Question: I am having trouble getting a DataTemplate to apply to all columns in a datagrid with dynamically generated columns. The ItemsSource is bound to a DataTable property in the VM. Everything other than the template is working just fine. This is all just initial proof of concept right now, so data is garbage, but need help with the proof of concept.
Code as follows:
View:
'''
<DataGrid AutGenerateColumns="true" ItemsSource={Binding xxx} etc...>
<DataGrid.Columns>
<DataGridTemplateColumn>
<DataGridTemplateColumn.HeaderTemplate>
<DataTemplate>
<Button Content="ok"/>
</DataTemplate>
</DataGridTemplateColumn.HeaderTemplate>
</DataGridTemplateColumn>
</DataGrid.Columns>
</DataGrid>
'''
ViewModel - On load, for now, I am creating a table. Obviously will eventually be replaced with a DB call...
'''
[ImportingConstructor]
public GenericQueueViewModel()
{
int y = new Random().Next(20);
TestList = createTableForDataGrid(y);
}
private DataTable createTableForDataGrid(int numberOfCols)
{
DataTable test = new DataTable();
for (int i = 0; i < numberOfCols; i++)
{
DataColumn oDc = new DataColumn();
test.Columns.Add(oDc);
}
Random x = new Random();
int y = x.Next(100);
for (int i = 0; i <= y; i++)
{
DataRow oRow = test.NewRow();
for (int j = 0; j < test.Columns.Count; j++)
{
oRow[j] = i.ToString() + " | " + j.ToString();
}
test.Rows.Add(oRow);
}
return test;
}
private DataTable _testList;
public DataTable TestList
{
get { return _testList; }
set
{
_testList = value;
OnPropertyChanged(() => TestList);
}
}
'''
And the result:

It's like the DataGrid is created initially with the template, but when the OnPropertyChanged fires, the template doesn't get invoked. The grid populates just fine, but without the buttons in the headers.
Do I need to do something with a StaticResource to get this to work? Pull the style out of the grid? I'm not really sure why it isn't working.
A dynamic solution is mandatory. This is for a queue that will be loaded with "whatever" ... maybe 5 columns, maybe 200. So I can't define columns individually.
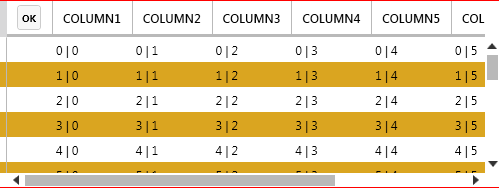
Answer: You are actually creating one extra column by this way. To fix this you need to create a style for customizing Column Header template and set Header Template. Something like below:
'''
<Style TargetType="DataGridColumnHeader">
<Setter Property="Template">
<Setter.Value>
<ControlTemplate>
<Button Content="Ok"/>
</ControlTemplate>
</Setter.Value>
</Setter>
</Style>
<DataGrid AutGenerateColumns="true" ItemsSource={Binding xxx} etc...>
</DataGrid>
'''